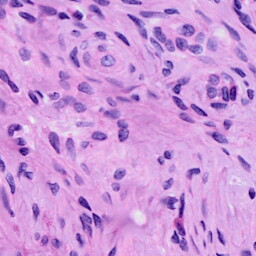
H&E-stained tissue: Cervix